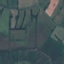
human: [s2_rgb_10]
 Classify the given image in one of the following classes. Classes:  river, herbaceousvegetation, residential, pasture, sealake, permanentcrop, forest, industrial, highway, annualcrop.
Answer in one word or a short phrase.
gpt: Pasture